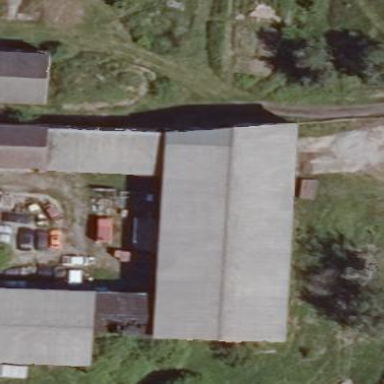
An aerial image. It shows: Farm auxiliary building.